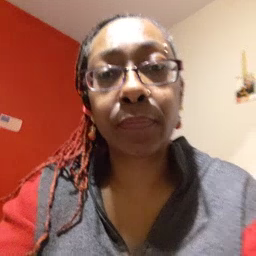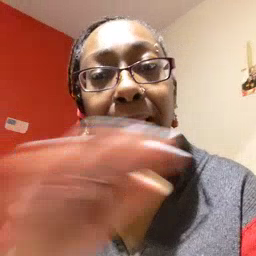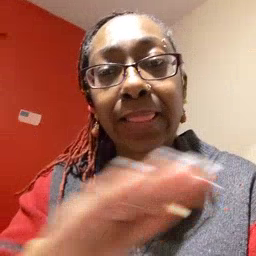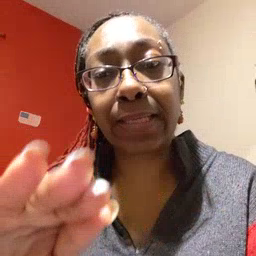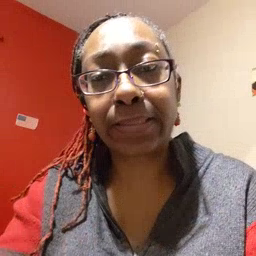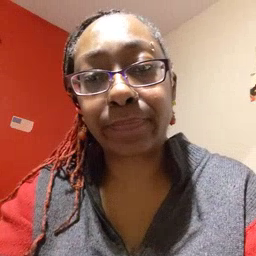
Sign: clean